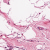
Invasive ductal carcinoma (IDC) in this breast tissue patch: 0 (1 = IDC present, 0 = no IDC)